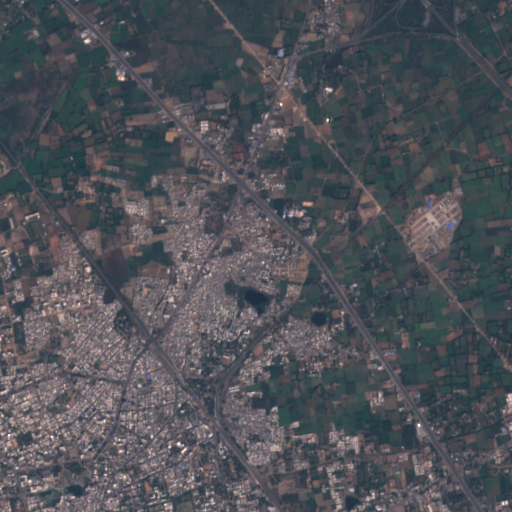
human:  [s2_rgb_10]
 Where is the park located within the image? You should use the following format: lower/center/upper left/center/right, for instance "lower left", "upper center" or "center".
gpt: The park is located in the lower center of the image.
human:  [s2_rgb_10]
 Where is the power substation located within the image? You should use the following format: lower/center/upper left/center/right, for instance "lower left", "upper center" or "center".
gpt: The power substation is located in the lower center of the image.
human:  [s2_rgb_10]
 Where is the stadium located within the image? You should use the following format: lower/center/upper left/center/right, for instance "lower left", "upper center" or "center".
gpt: The stadium is located in the lower center of the image.
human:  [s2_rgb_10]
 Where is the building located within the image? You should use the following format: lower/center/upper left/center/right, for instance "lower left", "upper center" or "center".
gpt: There is no building in the image.